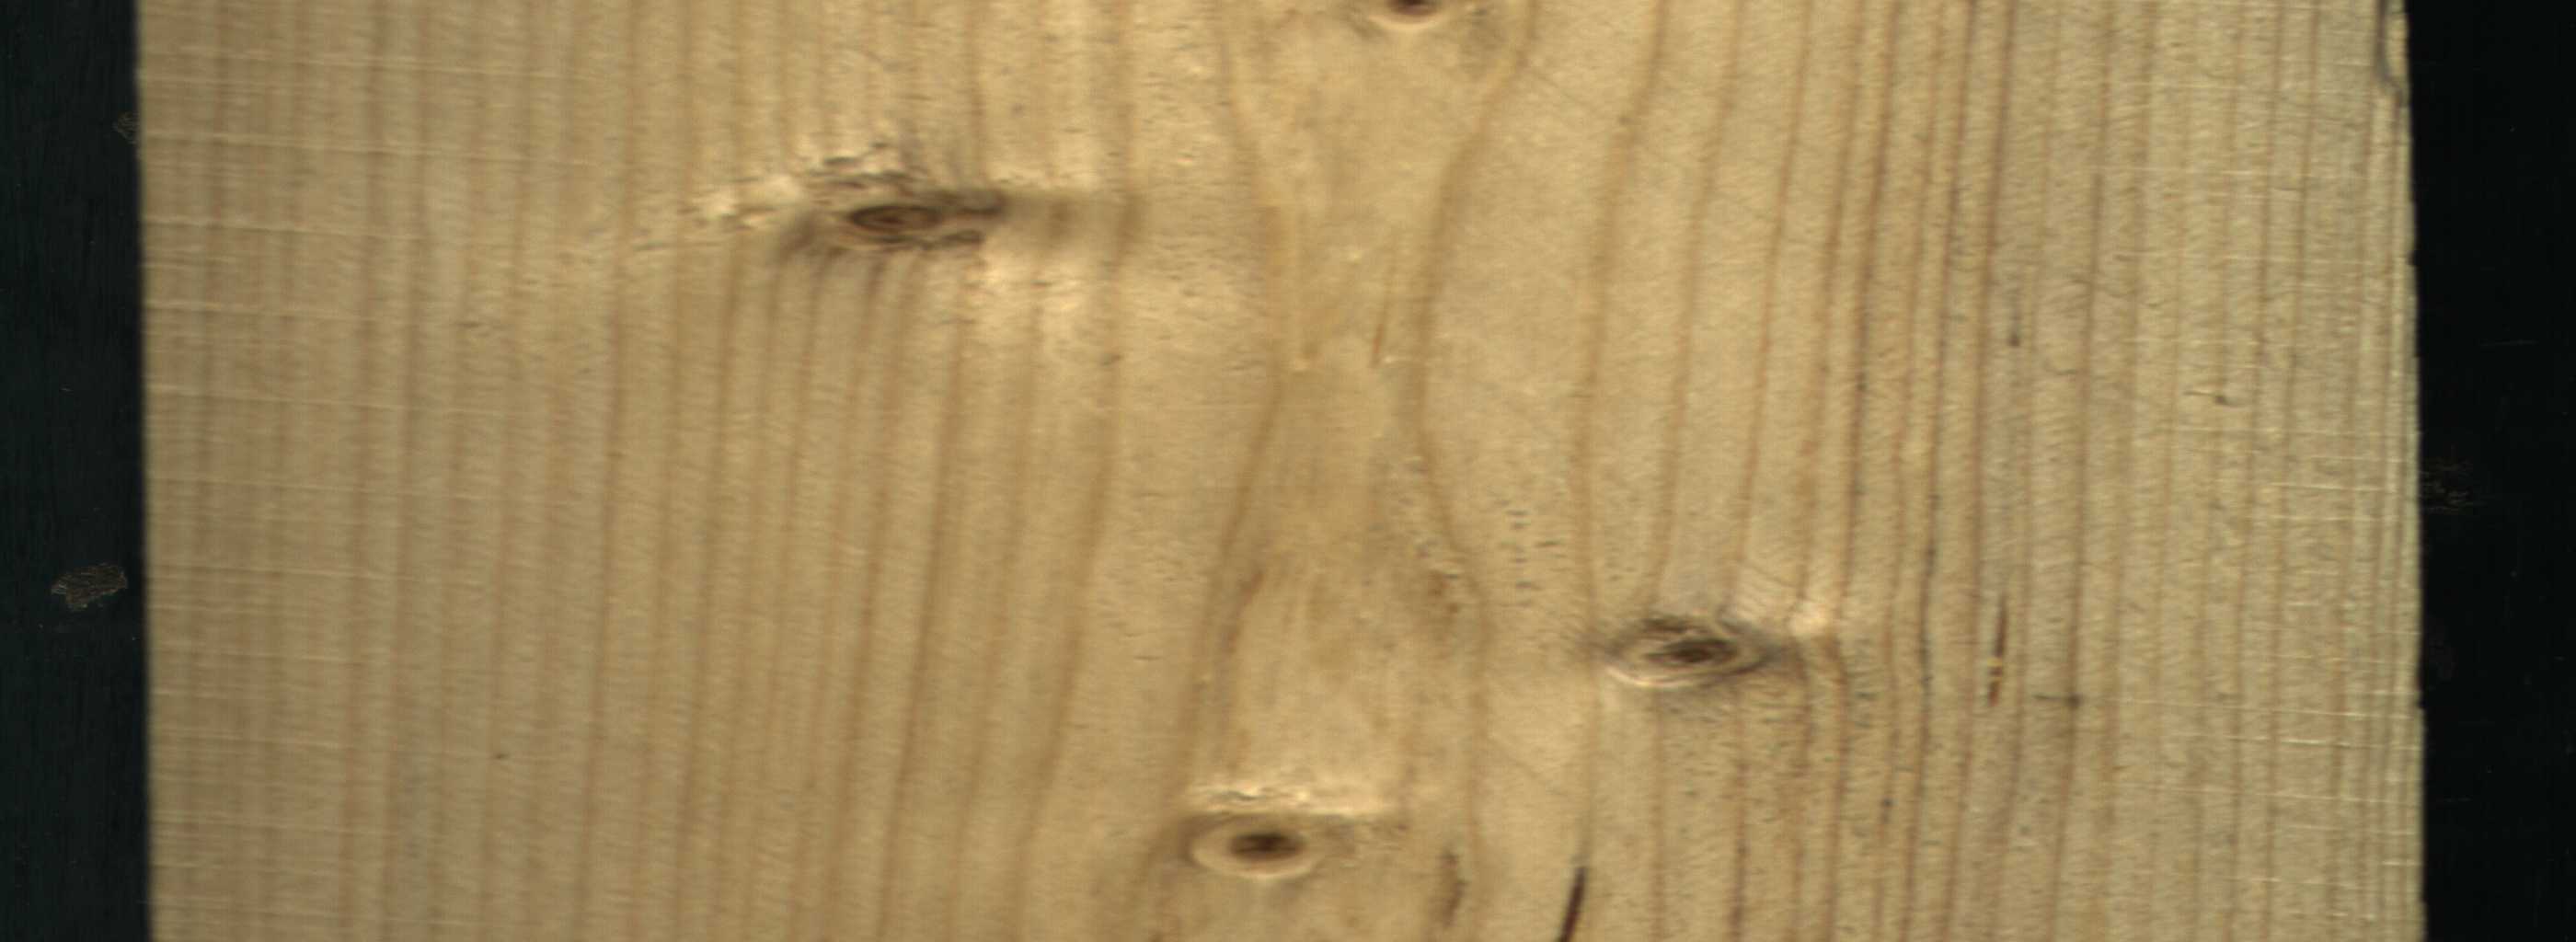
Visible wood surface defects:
resin
resin
Dead_Knot
Dead_Knot
Live_Knot
Live_Knot